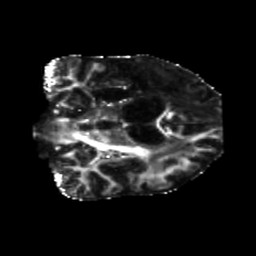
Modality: FA
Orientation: coronal
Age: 58
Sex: male
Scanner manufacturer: siemens
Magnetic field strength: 3 T
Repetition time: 5.25 s
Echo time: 0.08 s